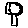
Label: tree